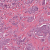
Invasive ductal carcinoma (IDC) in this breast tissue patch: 1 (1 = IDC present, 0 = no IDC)